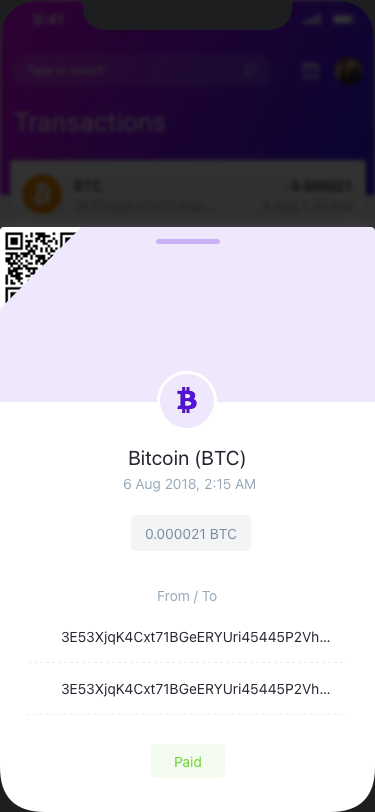
Text in this UI design:
Bitcoin (BTC)
From / To
3E53XjqK4Cxt71BGeERYUri45445P2Vh…
3E53XjqK4Cxt71BGeERYUri45445P2Vh…
6 Aug 2018, 2:15 AM